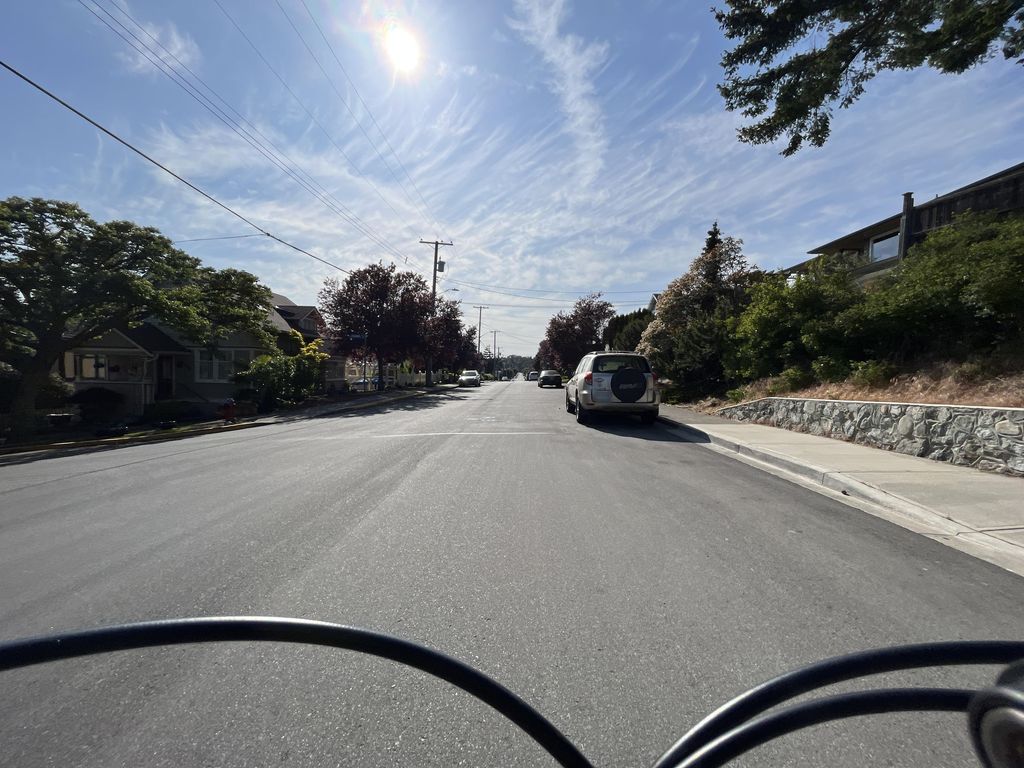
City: victoria